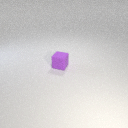
small purple rubber cube